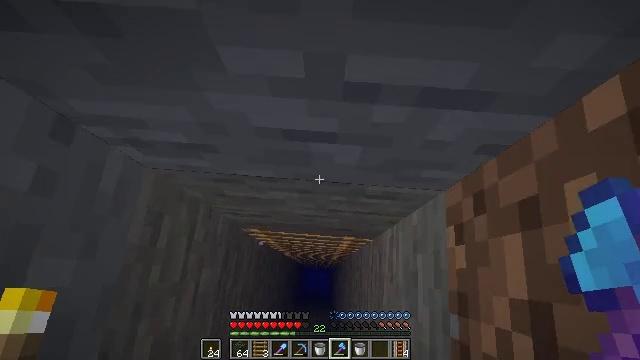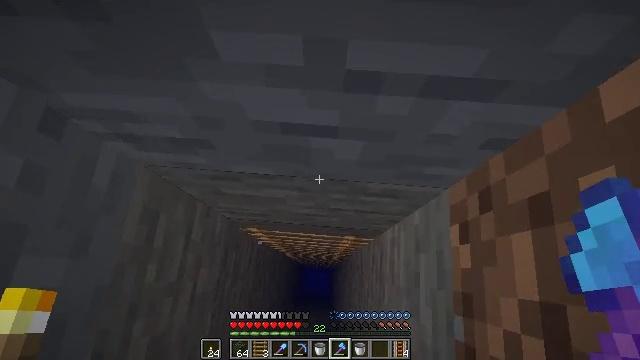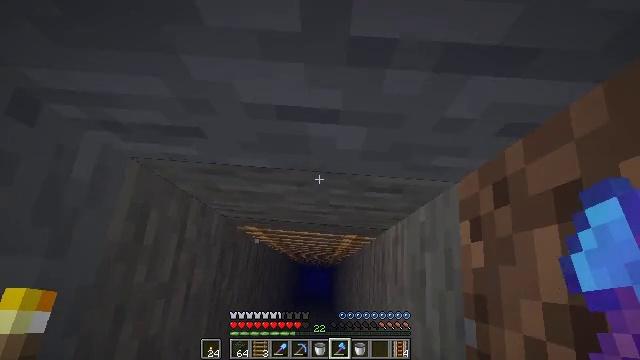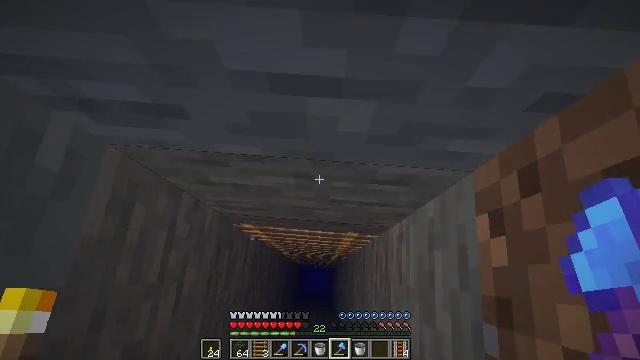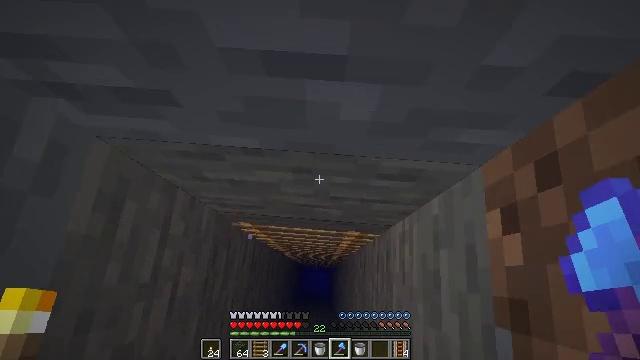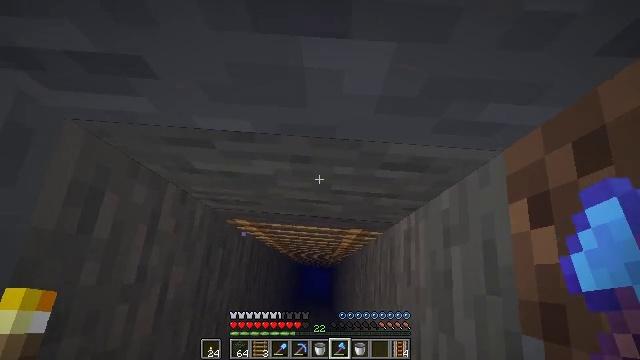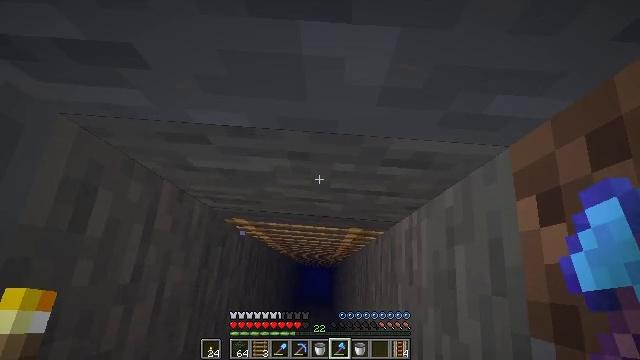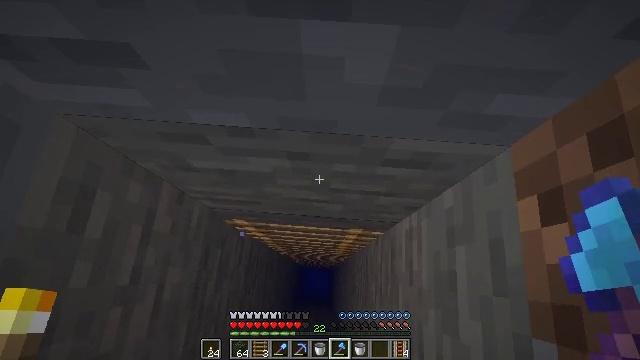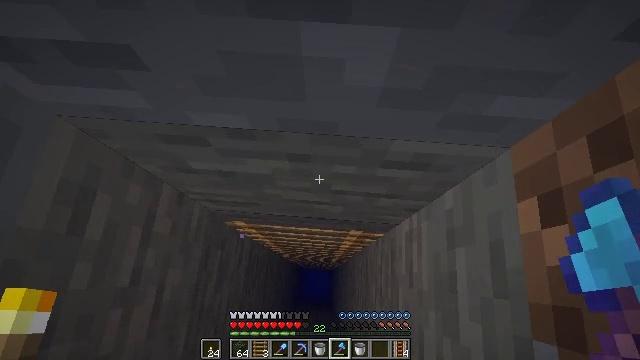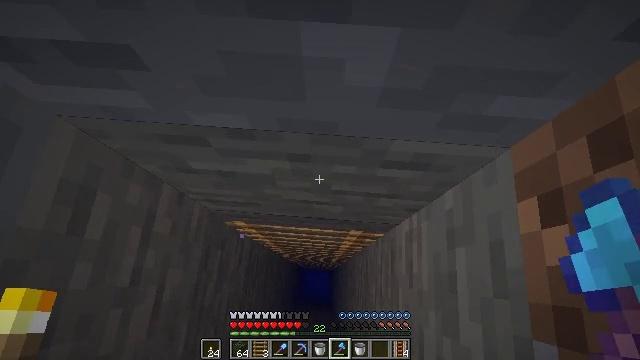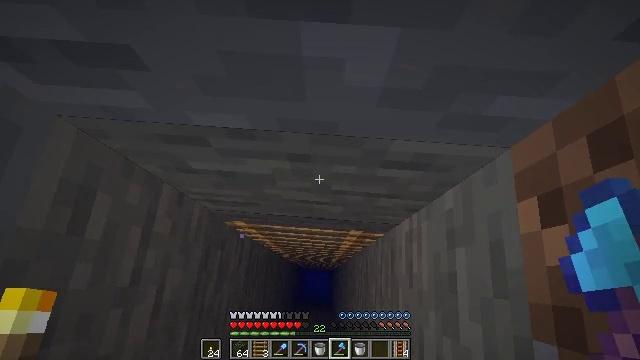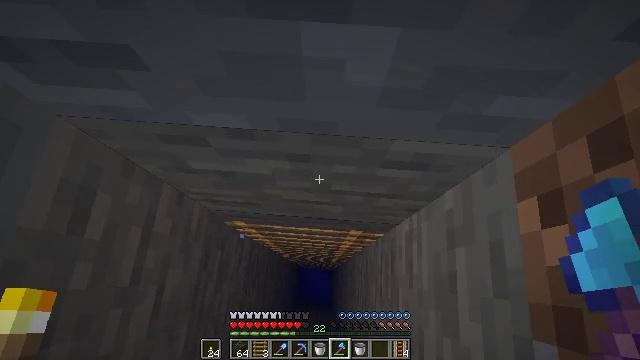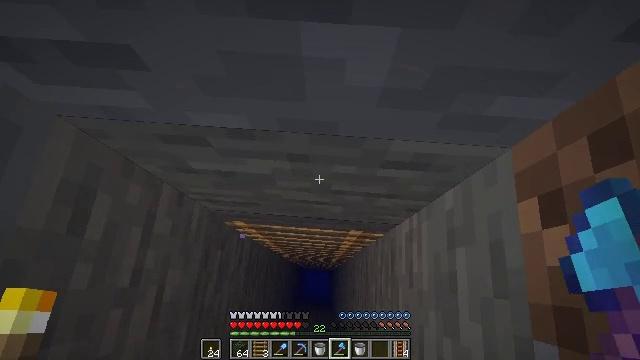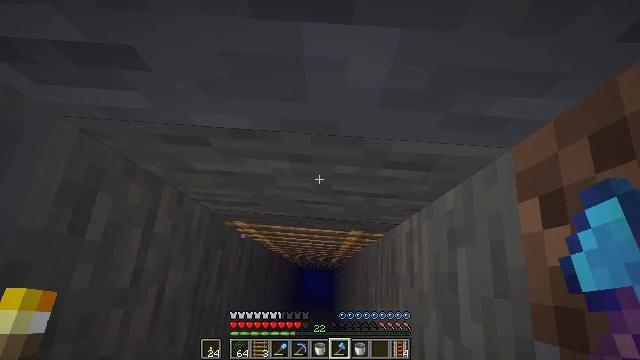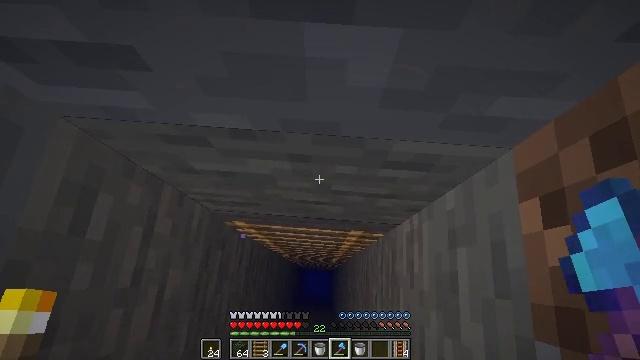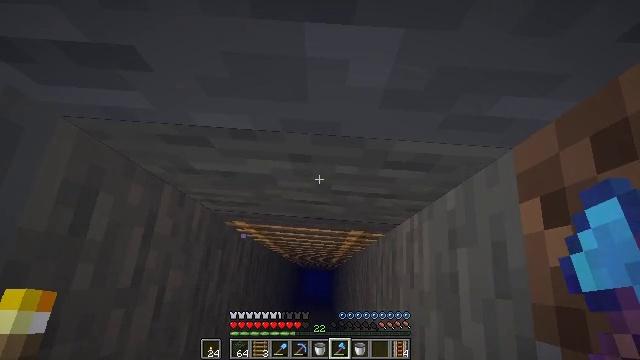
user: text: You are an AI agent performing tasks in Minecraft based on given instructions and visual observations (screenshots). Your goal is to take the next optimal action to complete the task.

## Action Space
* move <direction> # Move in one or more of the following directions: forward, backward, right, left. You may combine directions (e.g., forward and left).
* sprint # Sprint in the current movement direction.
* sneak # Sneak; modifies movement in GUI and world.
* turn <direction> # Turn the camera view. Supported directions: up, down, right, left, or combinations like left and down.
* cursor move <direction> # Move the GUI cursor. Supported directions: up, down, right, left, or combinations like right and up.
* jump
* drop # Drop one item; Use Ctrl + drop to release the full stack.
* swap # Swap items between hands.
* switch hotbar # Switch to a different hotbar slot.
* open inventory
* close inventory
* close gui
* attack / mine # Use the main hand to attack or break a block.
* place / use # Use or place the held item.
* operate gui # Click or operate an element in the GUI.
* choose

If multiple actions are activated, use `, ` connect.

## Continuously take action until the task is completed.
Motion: motion action
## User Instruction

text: Mine the ladder from the wall.
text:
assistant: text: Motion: no_op
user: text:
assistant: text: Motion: no_op
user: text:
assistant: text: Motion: no_op
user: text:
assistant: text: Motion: no_op
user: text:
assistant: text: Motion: no_op
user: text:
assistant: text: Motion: no_op
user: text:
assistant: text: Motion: no_op
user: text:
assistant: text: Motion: no_op
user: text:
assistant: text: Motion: no_op
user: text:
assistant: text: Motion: no_op
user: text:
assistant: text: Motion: no_op
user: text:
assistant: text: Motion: move forward
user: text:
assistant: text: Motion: move forward
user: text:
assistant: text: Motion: move forward
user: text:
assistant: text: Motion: move forward
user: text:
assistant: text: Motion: no_op
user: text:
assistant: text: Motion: no_op
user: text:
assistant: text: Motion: no_op
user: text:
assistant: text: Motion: no_op
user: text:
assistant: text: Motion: turn down
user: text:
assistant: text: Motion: turn down
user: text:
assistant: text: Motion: turn down
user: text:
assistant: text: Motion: no_op
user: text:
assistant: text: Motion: no_op
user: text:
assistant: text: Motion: turn down
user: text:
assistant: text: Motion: no_op
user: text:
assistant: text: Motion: no_op
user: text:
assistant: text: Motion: no_op
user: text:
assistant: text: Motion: no_op
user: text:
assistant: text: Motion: no_op